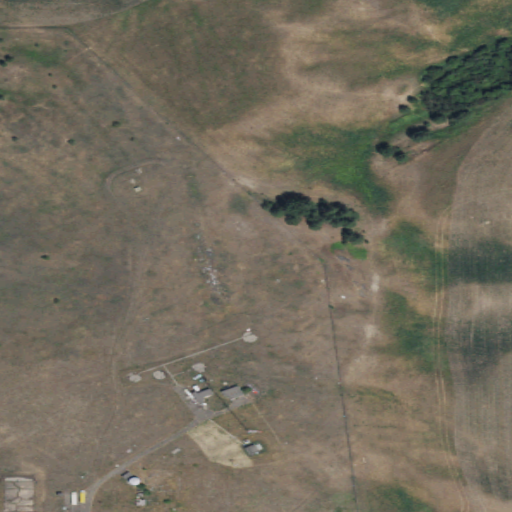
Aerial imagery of mountain in Washington named McDowell Hill containing shrub, pasture, open development, and cultivated crops